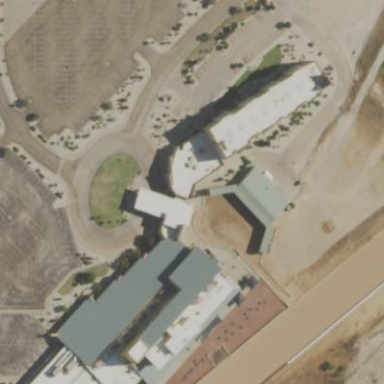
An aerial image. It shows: Building designated as casino.